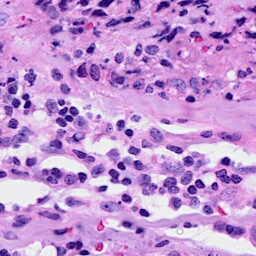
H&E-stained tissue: Breast